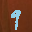
Label: 9